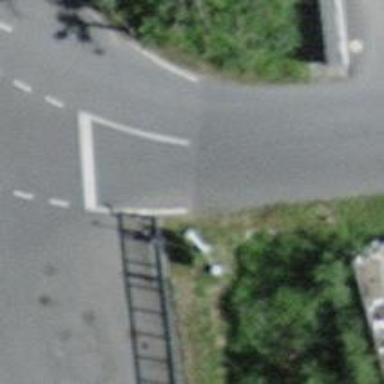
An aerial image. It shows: Gate.